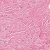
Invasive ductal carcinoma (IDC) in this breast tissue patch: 0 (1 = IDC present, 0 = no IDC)